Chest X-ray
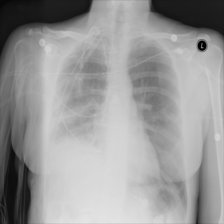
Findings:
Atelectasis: negative
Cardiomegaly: negative
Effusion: positive
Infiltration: negative
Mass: negative
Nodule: negative
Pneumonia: negative
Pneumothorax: negative
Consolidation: negative
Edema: negative
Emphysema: negative
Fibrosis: negative
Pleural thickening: negative
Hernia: negative